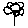
Label: flower